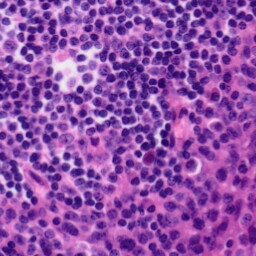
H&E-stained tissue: Tonsil